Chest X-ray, PA view. Patient: 20 years old, sex M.
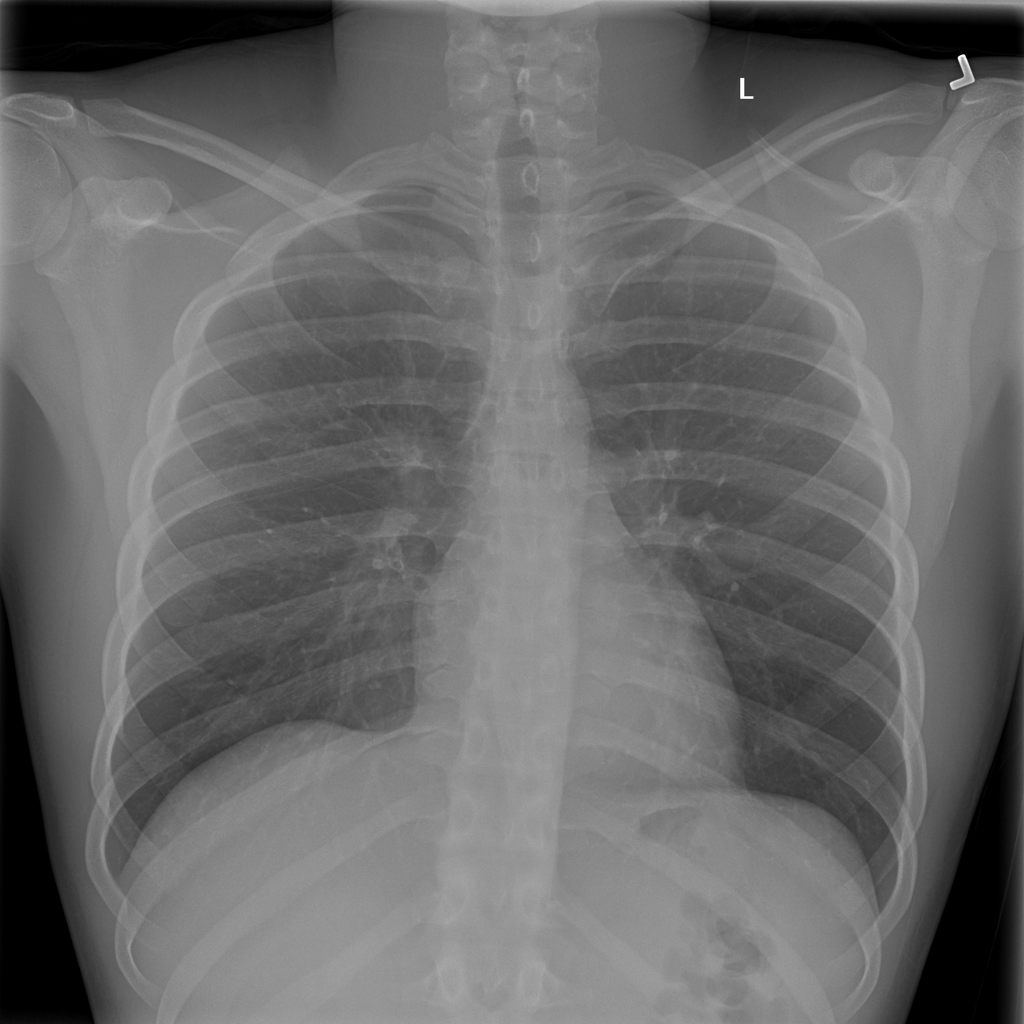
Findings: No Finding